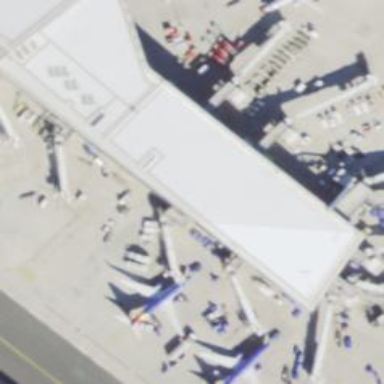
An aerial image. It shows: Airport gate.